Question: I am trying to hover over the menu option(shots - it is under automation tab) by using this below command however it does not seem to work:
'''
cy.get('.menu.button.overlay_button.projects_popover').click(),
cy.contains('Automation').trigger('mousedown'),
cy.contains('Shots').trigger('mousedown').click()
'''
Does cypress have the hover option?
I am click on the projects first, then going to Automation and then click on shots.

also, i do not think if there is any thing as hover in cypress. I want to place my mouse on that"Automation" tab. I am able to click it but i cannot do hover like selenium. Please help
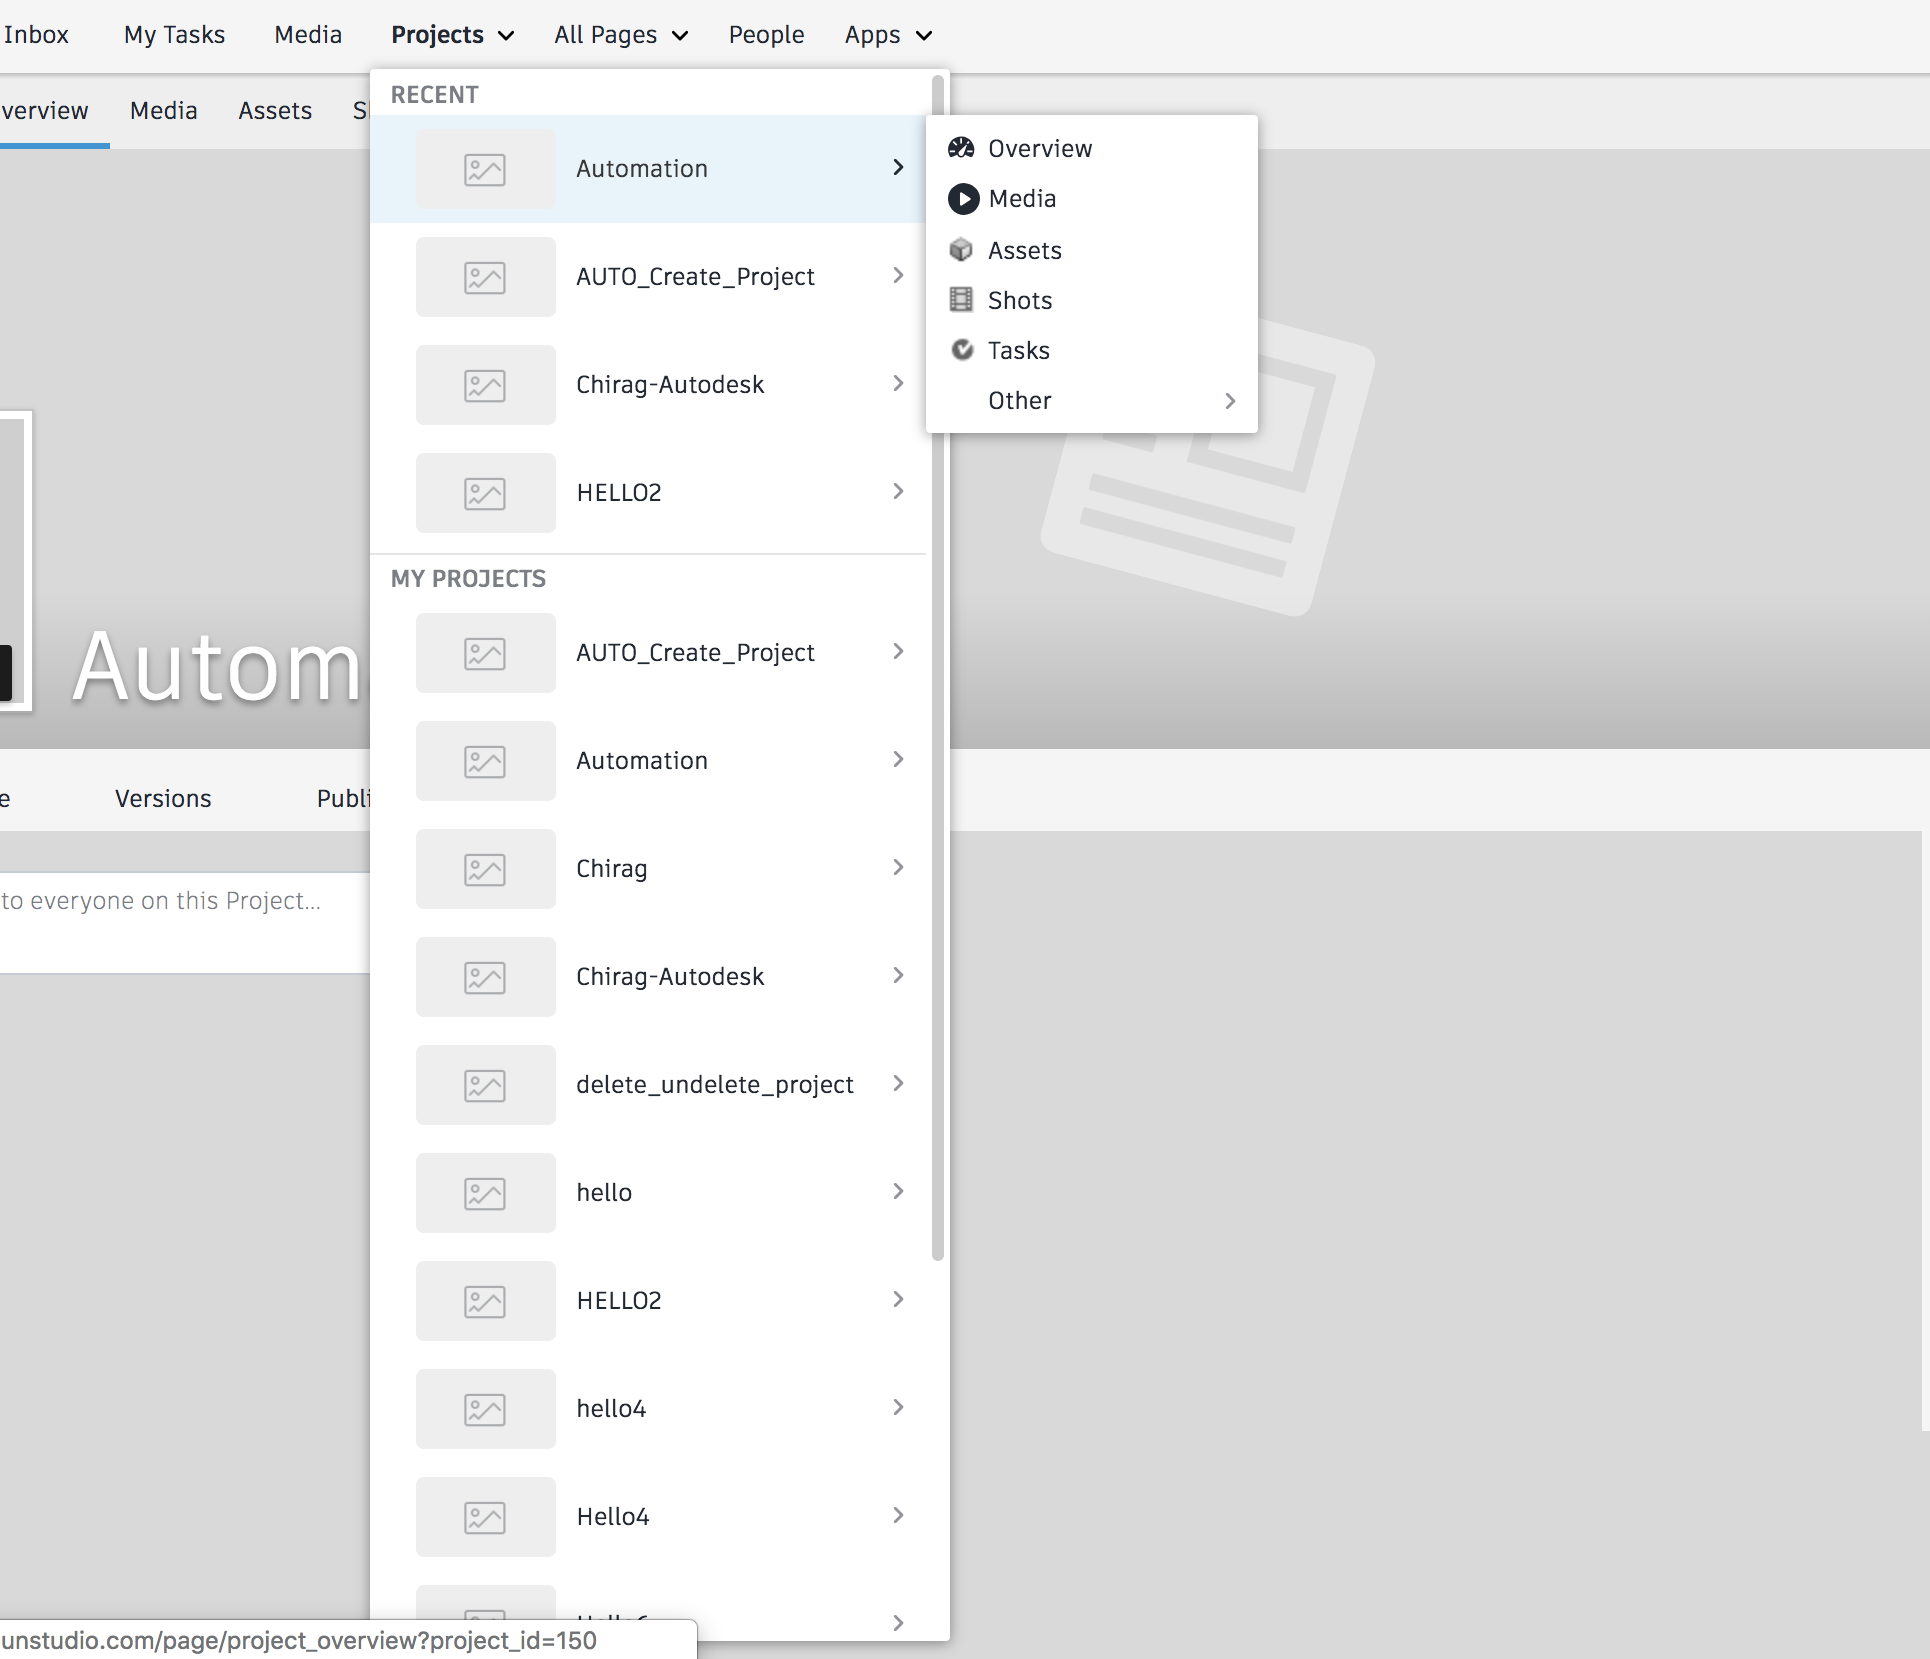
Answer: No, Cypress does not currently have a 'hover()' command. However this will probably be added in the future.
There are two different forms of hover code in the browser:
1) 'css' styling via a ':hover' pseudo class
2) 'javascript' via 'mouseover/mouseout' event listeners.
If your app uses #1('css'), cypress cannot currently test that because it cannot parse pseudo css styles via javascript.
If your app uses #2('javascript' events), you can use a workaround, triggering the 'mouseover/mouseout' events manually:
'''
cy.get('.menu.button.overlay_button.projects_popover').click(),
cy.contains('Automation').trigger('mouseover'),
cy.contains('Shots').trigger('mouseover').click()
'''
There is also a possibility your app is listening to the 'mouseenter'/'mouseleave' events, in which case you can trigger those as well.